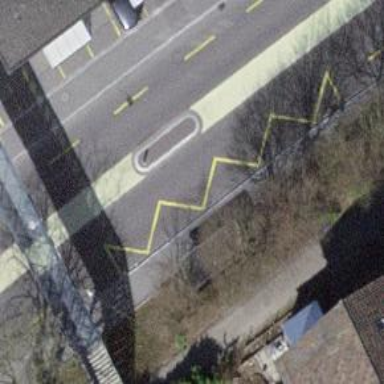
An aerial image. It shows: Traffic calming island.